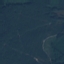
Land use / land cover class: Forest